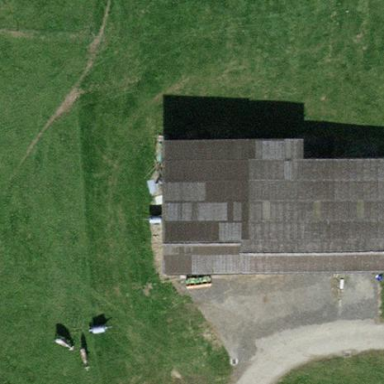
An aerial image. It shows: Gabled roof on farm auxiliary building.